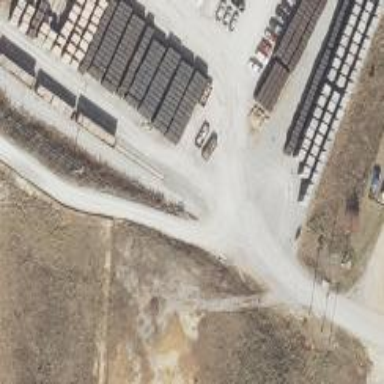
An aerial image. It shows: Railway spur service with railway ties for freight transportation.